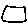
Label: square